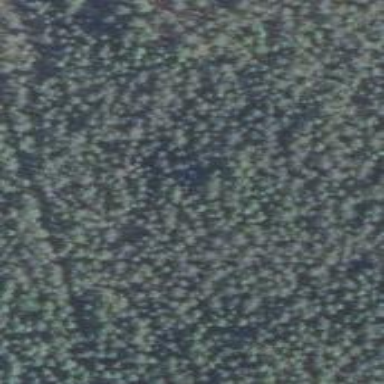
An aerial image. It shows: Needle-leaved woodland.